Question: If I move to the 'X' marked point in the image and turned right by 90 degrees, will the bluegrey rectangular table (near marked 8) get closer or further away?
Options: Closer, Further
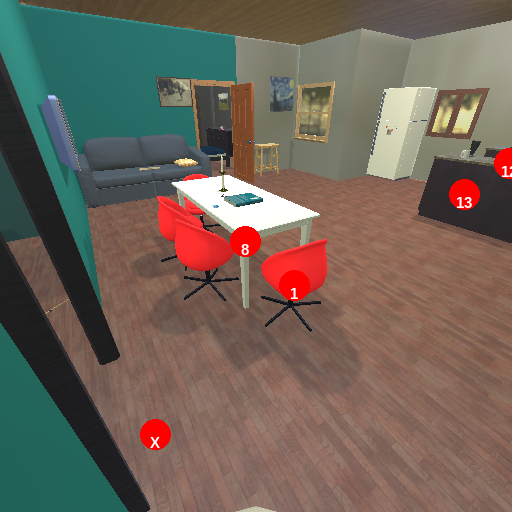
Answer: Closer